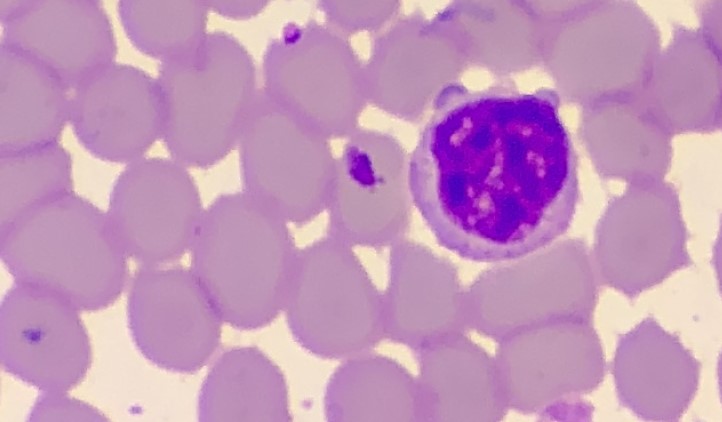
White blood cell type: Lymphocyte